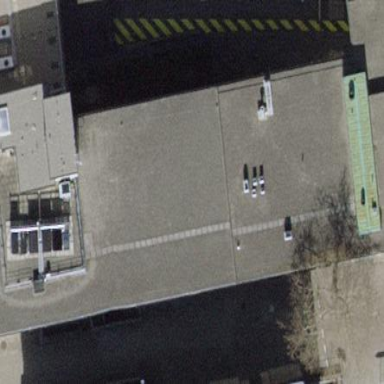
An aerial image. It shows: University building.